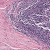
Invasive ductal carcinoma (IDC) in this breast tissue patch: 0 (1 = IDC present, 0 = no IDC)